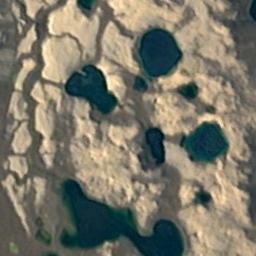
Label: wetland